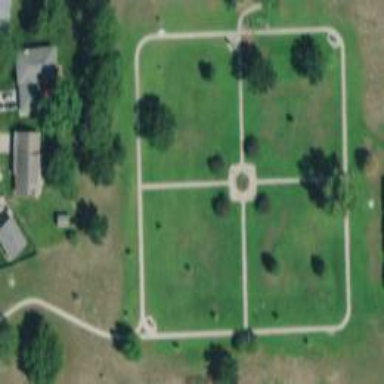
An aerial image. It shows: Historic memorial.